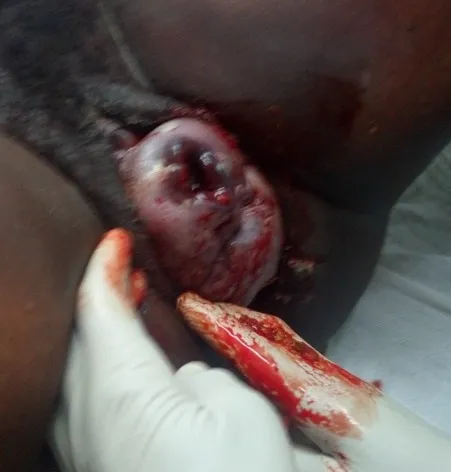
Men-tum anterior face presentation.
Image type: medical_photograph (other_medical_photograph)